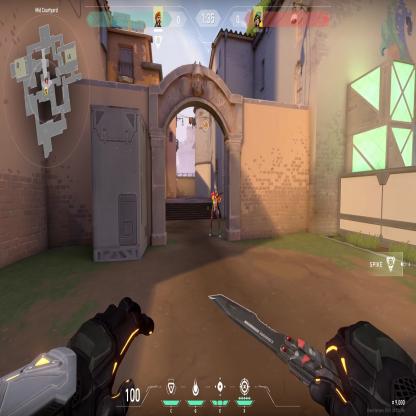
Label: enemy